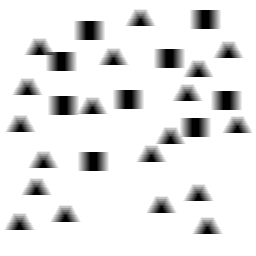
Squares: 9
Triangles: 19
Stars: 0
Total shapes: 28